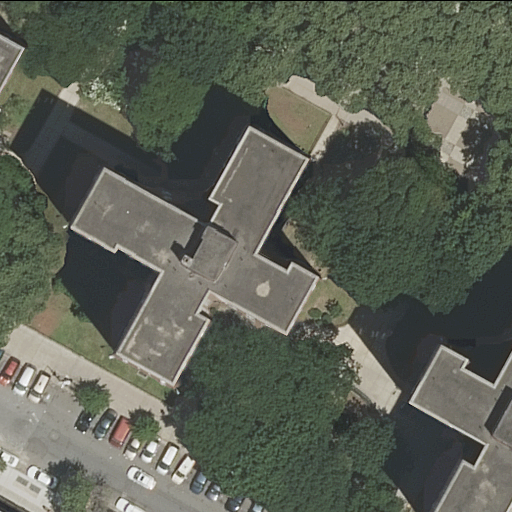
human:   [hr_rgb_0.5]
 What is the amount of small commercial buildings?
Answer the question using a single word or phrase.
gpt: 0

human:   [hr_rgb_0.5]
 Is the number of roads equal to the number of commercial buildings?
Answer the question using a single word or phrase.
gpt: no

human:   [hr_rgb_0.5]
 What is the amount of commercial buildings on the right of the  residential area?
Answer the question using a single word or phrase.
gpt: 0

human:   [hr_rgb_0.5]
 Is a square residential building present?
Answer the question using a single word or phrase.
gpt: no

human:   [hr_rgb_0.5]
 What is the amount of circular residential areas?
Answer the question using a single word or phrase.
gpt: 0

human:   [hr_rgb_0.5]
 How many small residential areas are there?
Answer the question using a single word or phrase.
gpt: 0

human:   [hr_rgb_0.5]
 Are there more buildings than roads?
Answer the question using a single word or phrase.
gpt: yes

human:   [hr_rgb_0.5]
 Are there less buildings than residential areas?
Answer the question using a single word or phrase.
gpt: no

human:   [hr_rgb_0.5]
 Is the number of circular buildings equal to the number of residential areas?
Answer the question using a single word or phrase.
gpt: no

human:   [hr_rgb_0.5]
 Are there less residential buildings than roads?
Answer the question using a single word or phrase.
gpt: no

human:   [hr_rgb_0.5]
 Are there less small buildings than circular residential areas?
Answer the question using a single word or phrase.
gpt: no

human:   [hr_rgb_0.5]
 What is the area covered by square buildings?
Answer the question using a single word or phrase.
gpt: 0m2

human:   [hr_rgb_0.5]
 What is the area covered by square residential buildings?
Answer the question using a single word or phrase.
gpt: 0m2

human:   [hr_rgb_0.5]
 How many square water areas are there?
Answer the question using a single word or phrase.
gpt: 0

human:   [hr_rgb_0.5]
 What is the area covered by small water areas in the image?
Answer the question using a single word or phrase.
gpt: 0m2

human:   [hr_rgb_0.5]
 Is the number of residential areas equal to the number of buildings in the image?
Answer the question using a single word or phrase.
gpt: no

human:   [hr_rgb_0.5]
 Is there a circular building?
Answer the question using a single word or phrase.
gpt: no

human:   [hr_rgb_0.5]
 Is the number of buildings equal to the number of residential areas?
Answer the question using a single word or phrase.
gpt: no

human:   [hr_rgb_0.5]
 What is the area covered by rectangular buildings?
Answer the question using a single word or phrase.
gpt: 26m2

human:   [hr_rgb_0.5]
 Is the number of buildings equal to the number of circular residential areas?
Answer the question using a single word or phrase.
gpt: no

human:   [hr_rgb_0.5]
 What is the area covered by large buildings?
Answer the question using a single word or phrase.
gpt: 1084m2

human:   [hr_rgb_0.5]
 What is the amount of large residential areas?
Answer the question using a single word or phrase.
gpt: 1

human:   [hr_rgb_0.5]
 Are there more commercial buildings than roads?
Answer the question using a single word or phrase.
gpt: no

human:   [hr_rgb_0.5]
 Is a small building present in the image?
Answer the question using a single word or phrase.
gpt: yes

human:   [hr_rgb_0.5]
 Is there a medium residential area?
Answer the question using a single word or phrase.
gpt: no

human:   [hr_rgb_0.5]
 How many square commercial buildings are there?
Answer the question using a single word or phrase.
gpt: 0

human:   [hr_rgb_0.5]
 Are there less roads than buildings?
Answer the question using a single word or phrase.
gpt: yes

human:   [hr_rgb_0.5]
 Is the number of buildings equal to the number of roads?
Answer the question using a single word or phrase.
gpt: no

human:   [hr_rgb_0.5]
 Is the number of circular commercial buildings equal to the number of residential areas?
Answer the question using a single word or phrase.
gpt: no

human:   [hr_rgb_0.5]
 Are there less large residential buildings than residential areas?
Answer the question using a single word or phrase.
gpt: no

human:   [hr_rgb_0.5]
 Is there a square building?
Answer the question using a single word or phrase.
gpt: no

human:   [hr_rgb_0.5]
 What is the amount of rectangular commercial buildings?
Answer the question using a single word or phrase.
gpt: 0

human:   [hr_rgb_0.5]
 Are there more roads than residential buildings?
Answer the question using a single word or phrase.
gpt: no

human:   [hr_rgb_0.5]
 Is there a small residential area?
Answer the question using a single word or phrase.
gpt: no

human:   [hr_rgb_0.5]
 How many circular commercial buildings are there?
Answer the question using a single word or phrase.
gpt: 0

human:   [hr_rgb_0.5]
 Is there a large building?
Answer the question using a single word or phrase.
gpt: yes